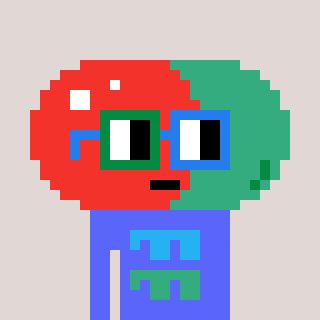
a pixel art character with square green and blue glasses, a pill-shaped head and a purple-colored body on a warm background